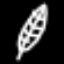
Label: leaf